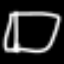
Label: bed